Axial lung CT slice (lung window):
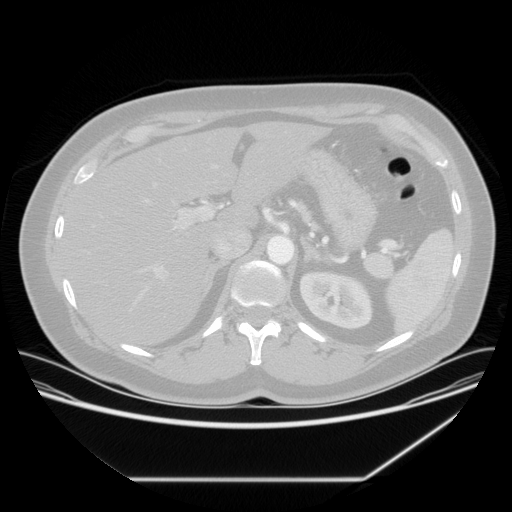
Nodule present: no